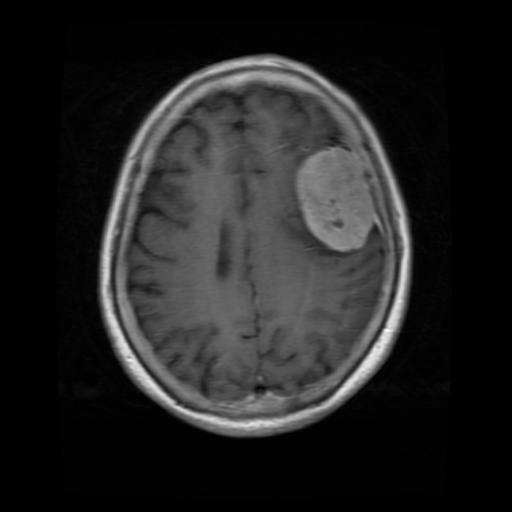
Label: meningioma